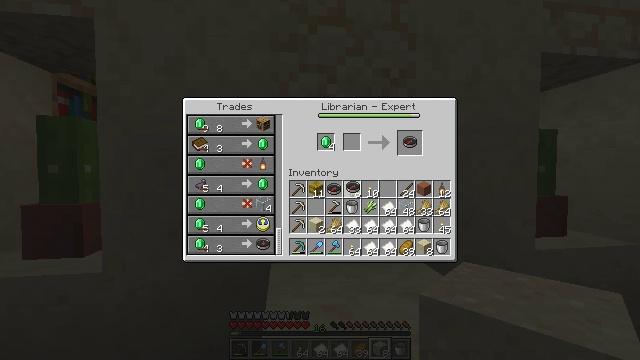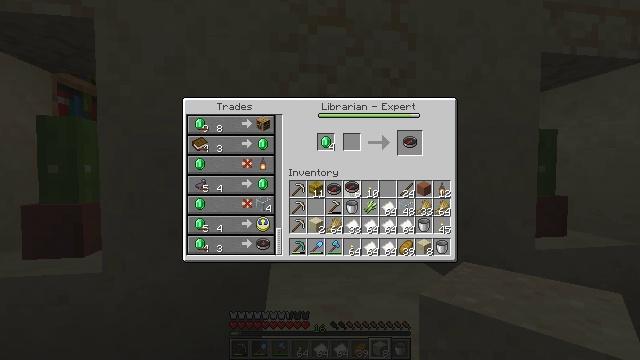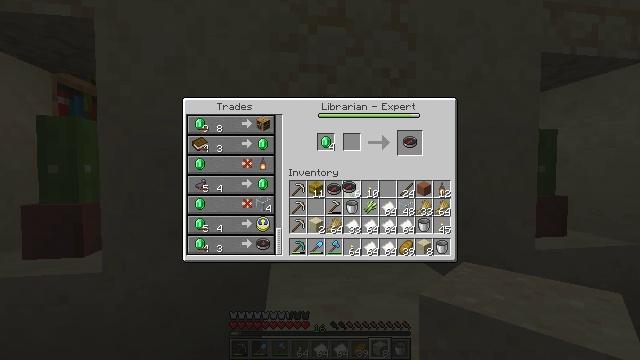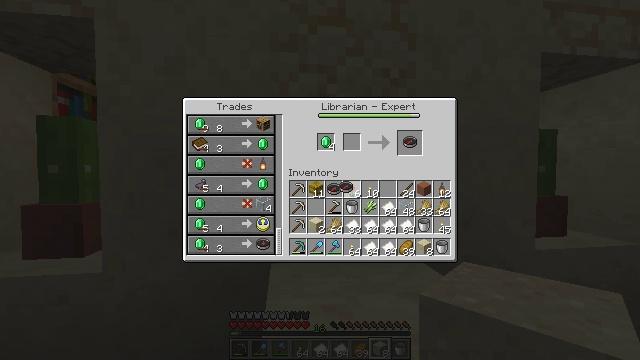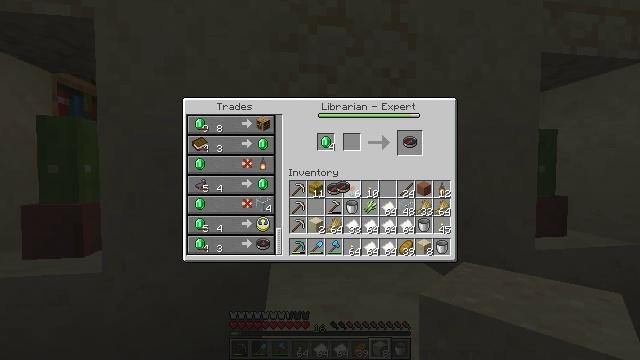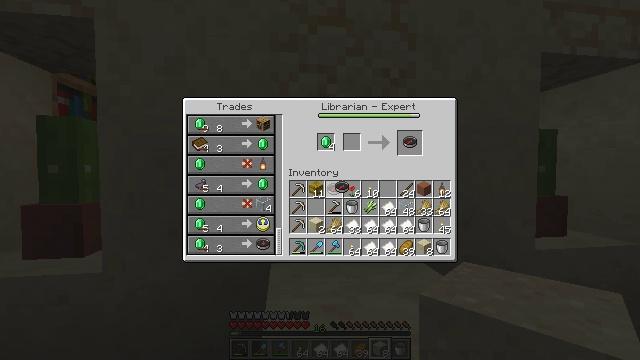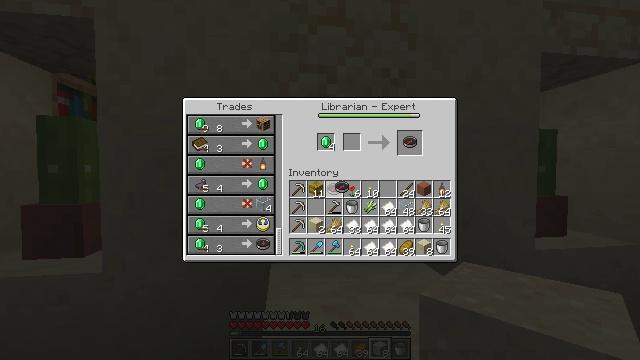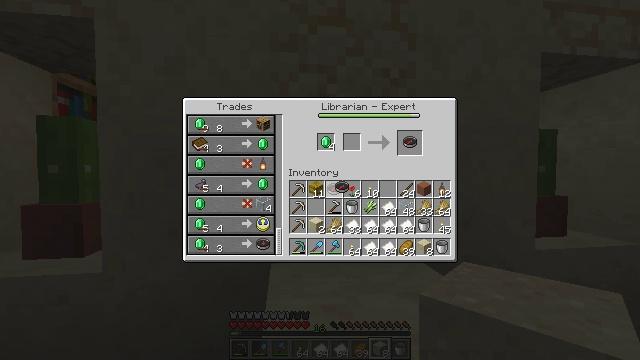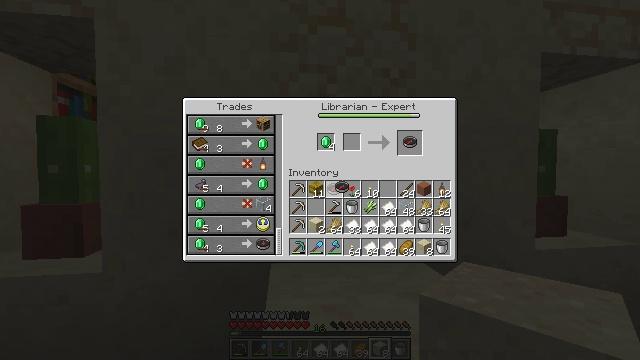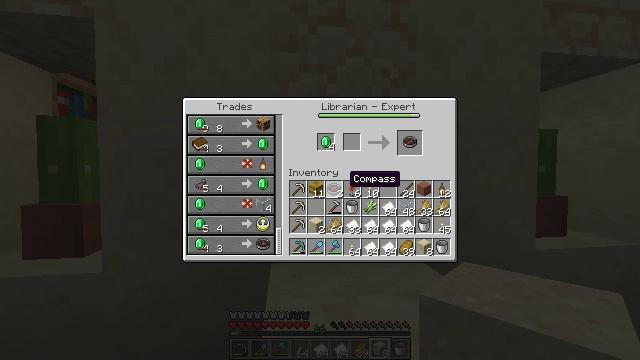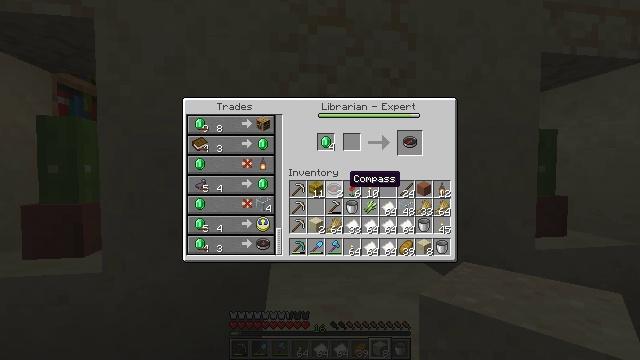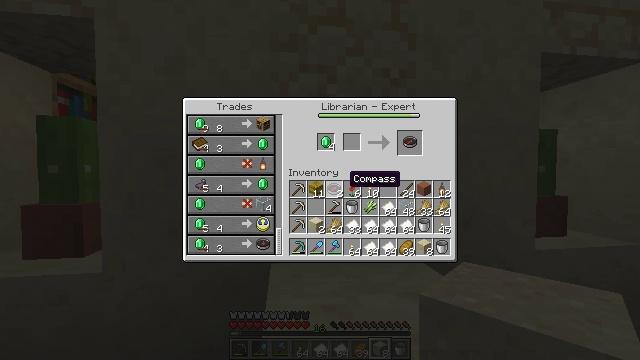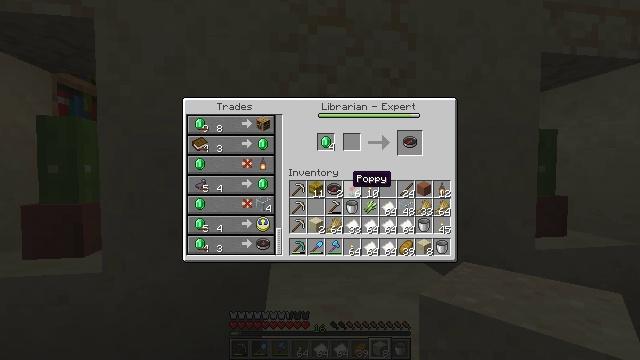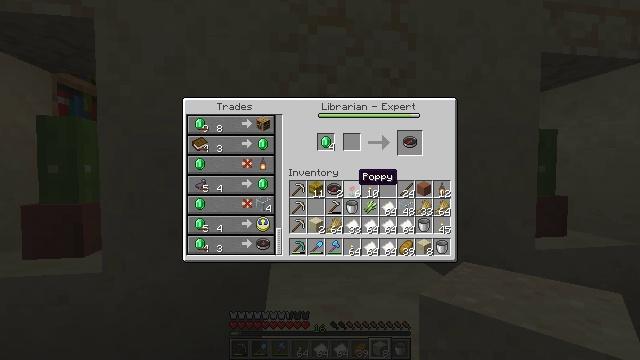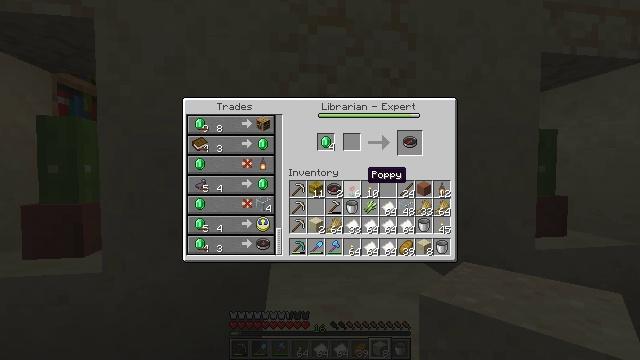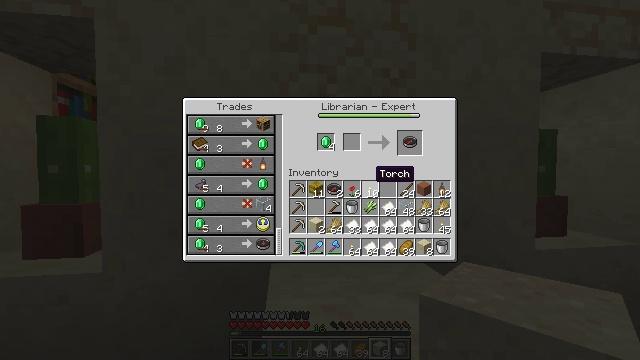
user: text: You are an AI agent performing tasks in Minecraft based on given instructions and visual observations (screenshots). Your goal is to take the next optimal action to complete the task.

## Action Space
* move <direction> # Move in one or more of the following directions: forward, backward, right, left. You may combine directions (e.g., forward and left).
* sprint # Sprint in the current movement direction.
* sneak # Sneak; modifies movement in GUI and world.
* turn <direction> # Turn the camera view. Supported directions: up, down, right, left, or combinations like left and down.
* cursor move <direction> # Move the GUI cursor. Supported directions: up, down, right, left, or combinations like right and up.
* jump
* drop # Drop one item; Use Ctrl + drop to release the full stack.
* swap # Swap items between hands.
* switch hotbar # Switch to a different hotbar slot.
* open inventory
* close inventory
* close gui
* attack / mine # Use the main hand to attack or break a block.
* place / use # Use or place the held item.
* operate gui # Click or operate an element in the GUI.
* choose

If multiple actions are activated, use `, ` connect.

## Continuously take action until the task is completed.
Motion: motion action
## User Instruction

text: Open the crafting table and craft a compass with iron and redstone.
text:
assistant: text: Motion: no_op
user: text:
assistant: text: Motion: no_op
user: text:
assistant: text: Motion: no_op
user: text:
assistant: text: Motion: no_op
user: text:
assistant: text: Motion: operate gui
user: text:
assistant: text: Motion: operate gui
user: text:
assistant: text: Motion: operate gui
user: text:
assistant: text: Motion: operate gui
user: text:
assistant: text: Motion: no_op
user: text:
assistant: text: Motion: no_op
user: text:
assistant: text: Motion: no_op
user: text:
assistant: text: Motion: no_op
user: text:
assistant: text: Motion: no_op
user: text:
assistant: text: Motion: cursor move right
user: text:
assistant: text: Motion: cursor move right
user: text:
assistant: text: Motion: cursor move right
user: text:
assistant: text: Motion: cursor move right
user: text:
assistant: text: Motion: no_op
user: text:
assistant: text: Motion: cursor move up
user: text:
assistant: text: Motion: no_op
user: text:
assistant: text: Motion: cursor move up
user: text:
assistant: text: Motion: no_op
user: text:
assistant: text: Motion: no_op
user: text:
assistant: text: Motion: no_op
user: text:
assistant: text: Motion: no_op
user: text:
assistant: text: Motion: operate gui
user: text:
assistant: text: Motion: operate gui
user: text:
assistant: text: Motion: operate gui
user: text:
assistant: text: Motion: no_op
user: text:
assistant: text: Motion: no_op